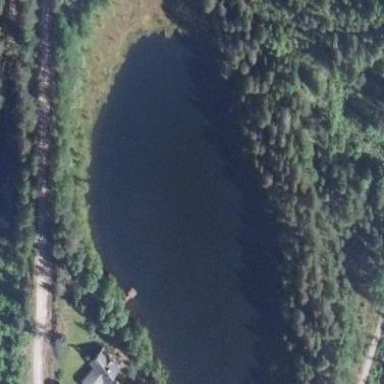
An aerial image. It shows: Beautiful lake surrounded by nature.